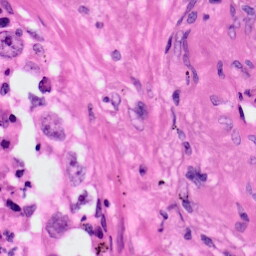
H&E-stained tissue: Lung